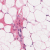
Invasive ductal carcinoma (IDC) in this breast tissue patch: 0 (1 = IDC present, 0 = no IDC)